Field crop: maize
Growth stage: 2
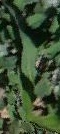
Species: maize